Field crop: maize
Growth stage: 2
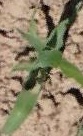
Species: maize